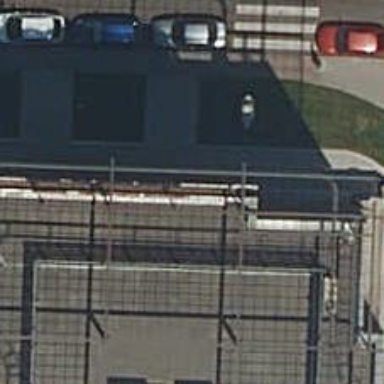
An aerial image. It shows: Car shop.